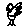
Label: bird